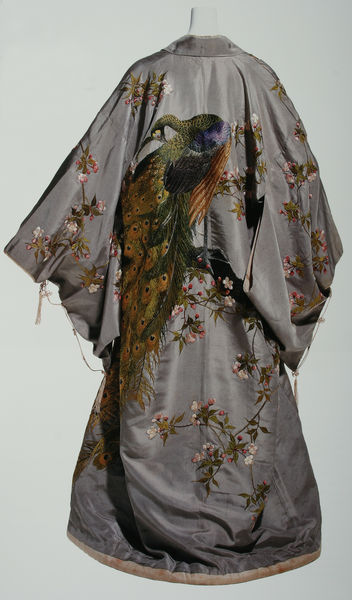
Titel: Gewand
Künstler: Iida Takashimaya
Standort: Kyoto (Japan)
Institution: Kyoto Costume Institute
Schlagwörter: baum, blau, umhang, vogel, weiß, blumen, grau, kleid, rücken, mode, muster, ärmel, ast, gold, mantel, stickerei, seide, japan, asien, asiatisch, pfau, china, fasan, kimono, kimuno, seisha